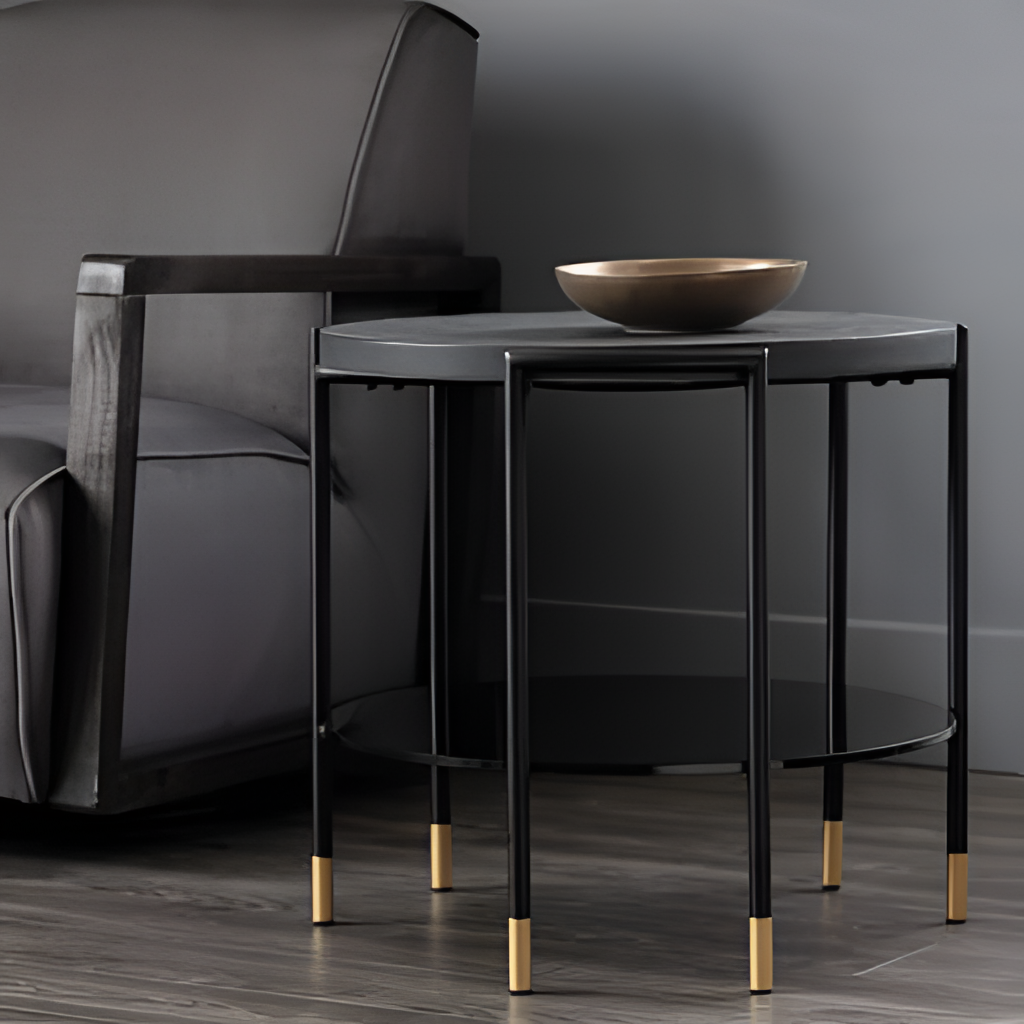
metal side table, living room, gray paint wallpaper, with solid pattern, gray wood flooring, with plank pattern, modern